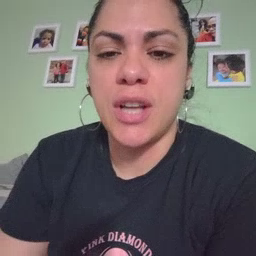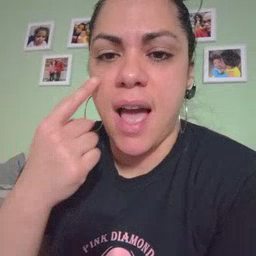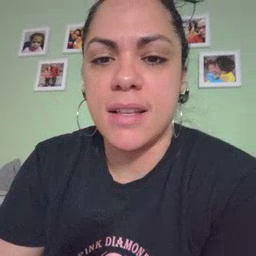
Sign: eye